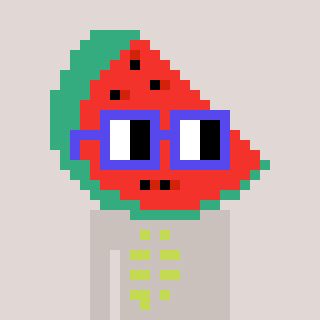
a pixel art character with square blue glasses, a watermelon-shaped head and a foggrey-colored body on a warm background